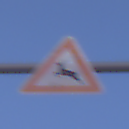
Verkehrszeichen: WildwechselRechts
Umgebung: Outdoor, Nature
Tageszeit: SunriseSunset
Wetter: Clear
Licht: Natural
Jahreszeit: NotSpecified
Kontrast: LowContrast